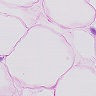
Metastatic tissue present: no